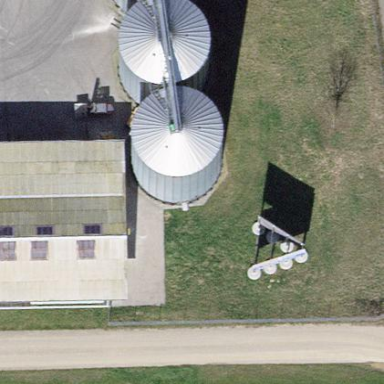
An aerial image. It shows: Silo.